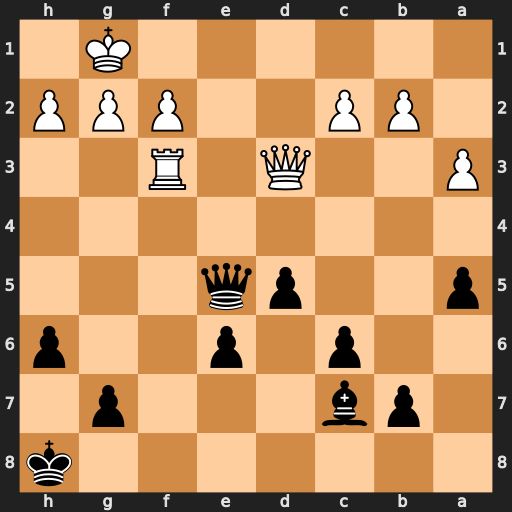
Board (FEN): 7k/1pb3p1/2p1p2p/p2pq3/8/P2Q1R2/1PP2PPP/6K1
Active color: b
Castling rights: -
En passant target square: -
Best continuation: Qe1+ Qf1 Bxh2+ Kxh2 Qxf1